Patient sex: M
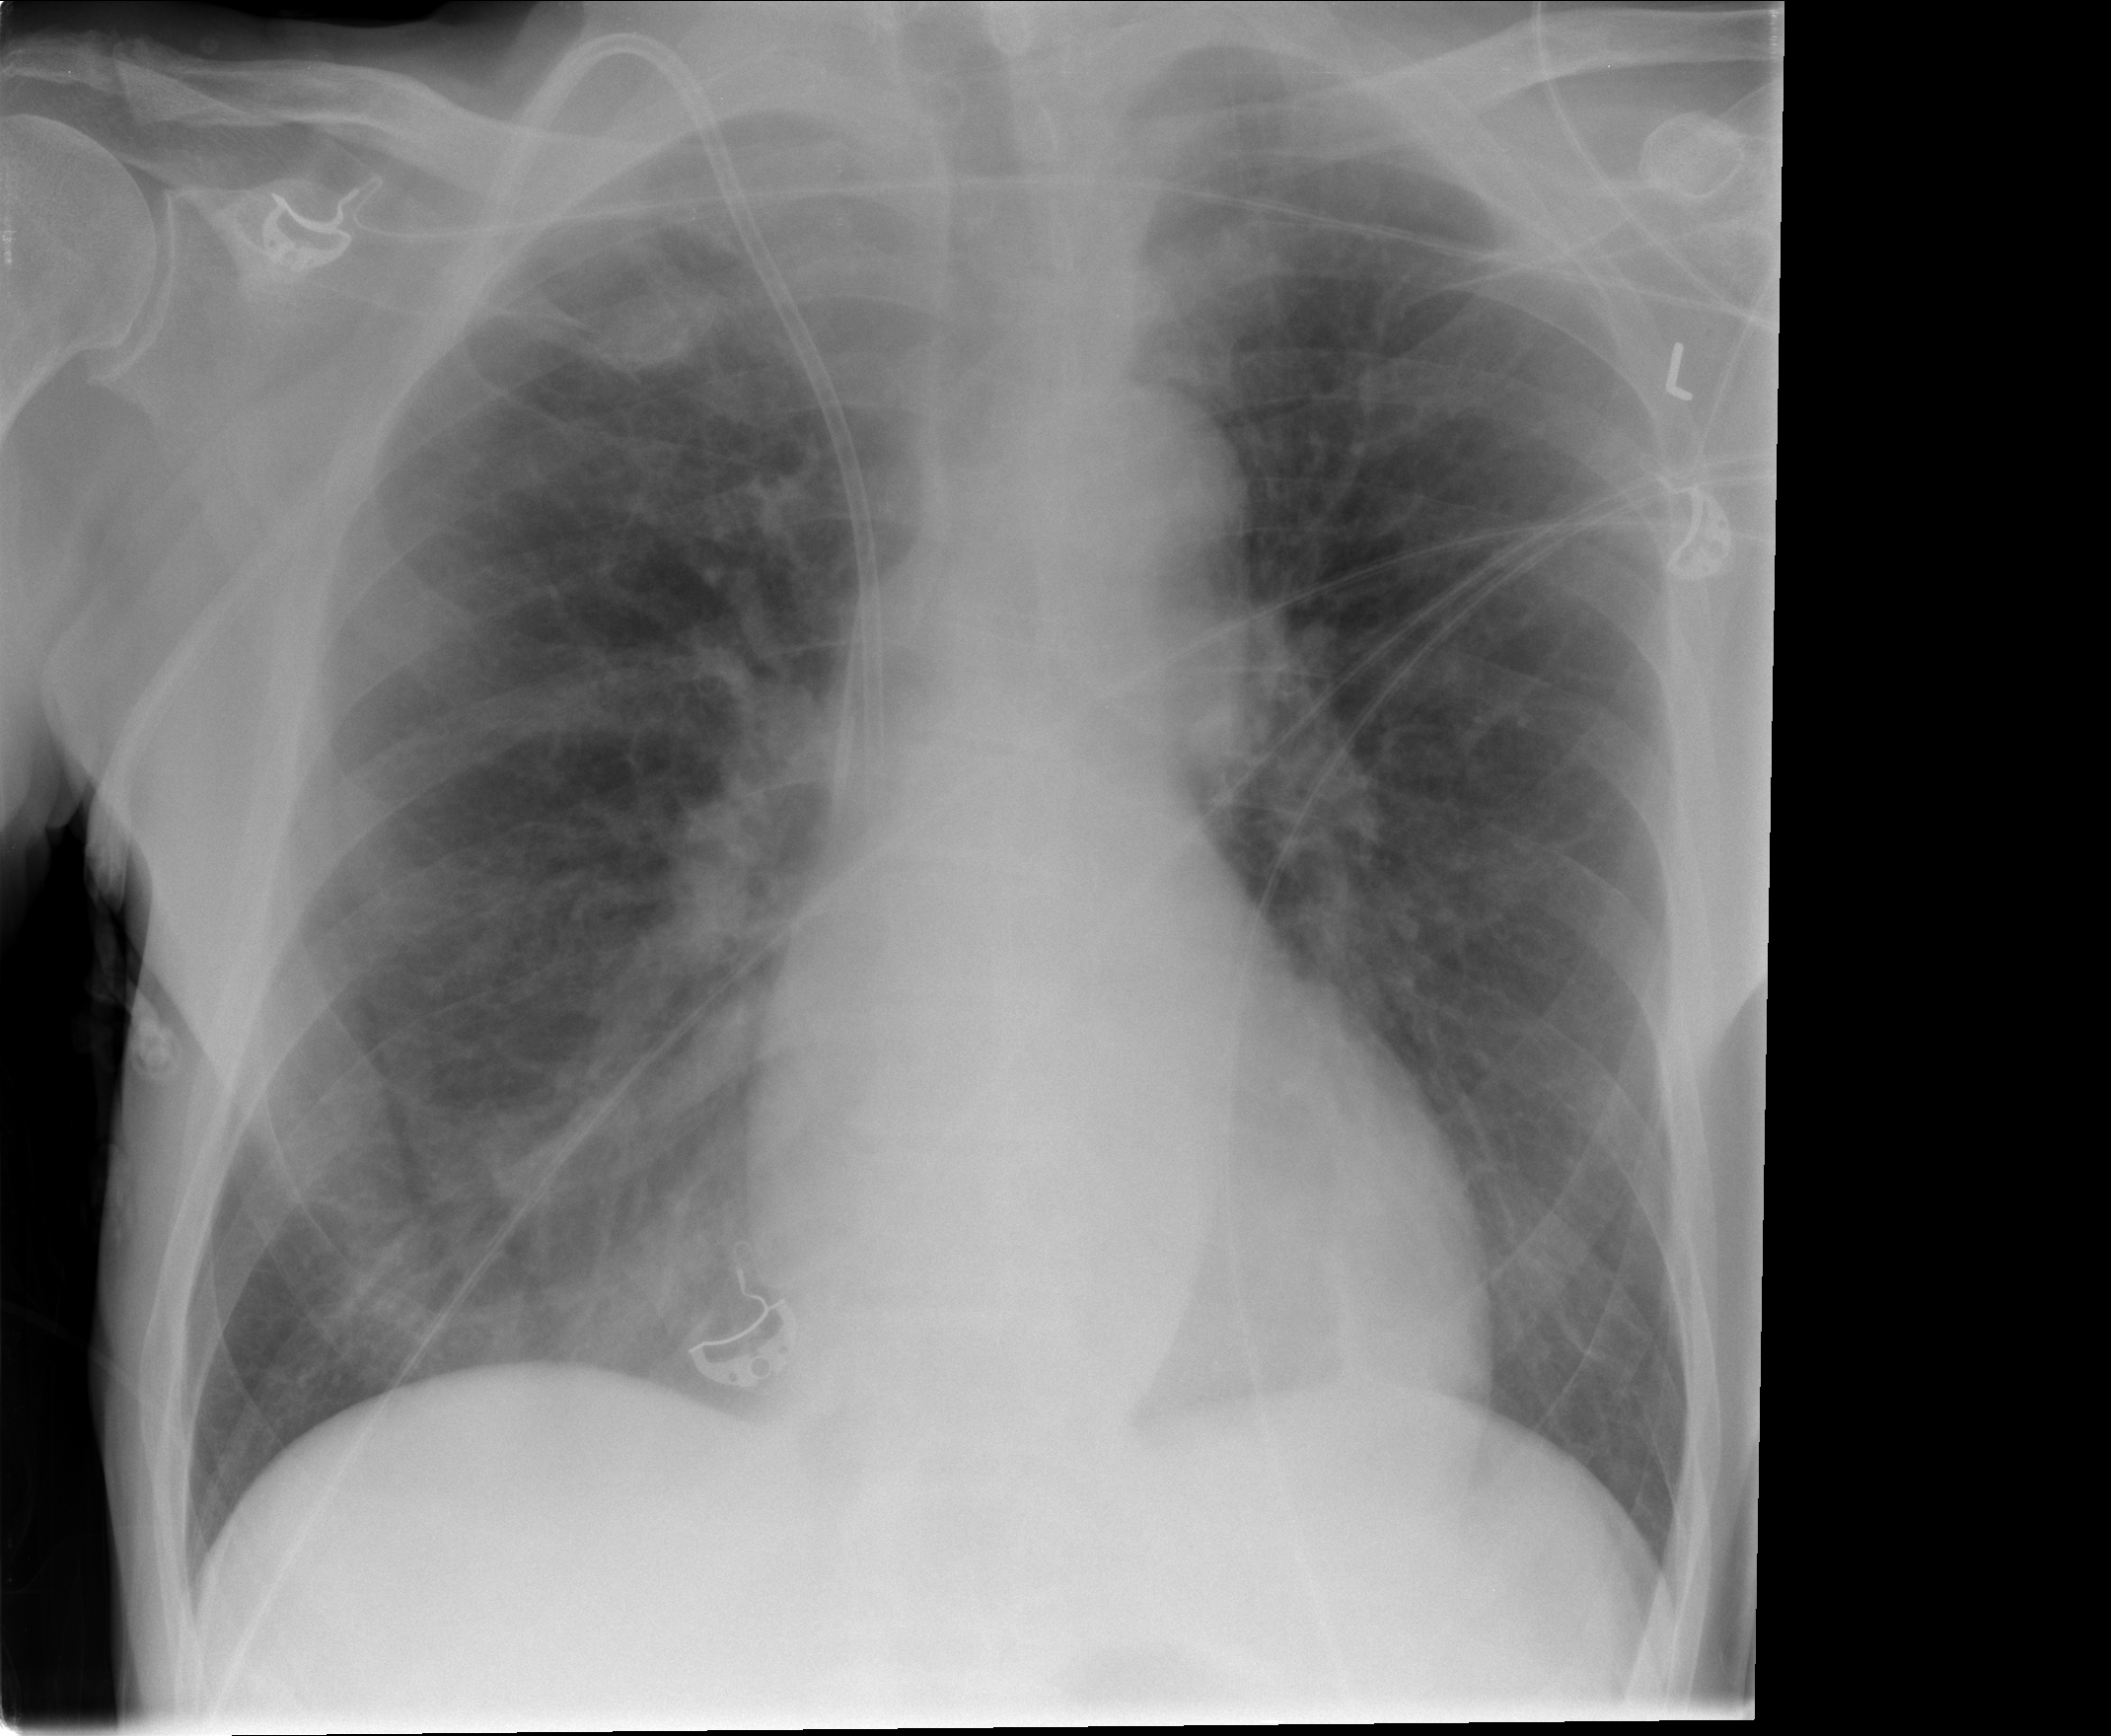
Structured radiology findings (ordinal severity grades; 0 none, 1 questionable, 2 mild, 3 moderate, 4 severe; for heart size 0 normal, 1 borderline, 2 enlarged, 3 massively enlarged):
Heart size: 2
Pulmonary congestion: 1
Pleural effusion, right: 0
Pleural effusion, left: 0
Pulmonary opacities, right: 2
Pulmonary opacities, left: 1
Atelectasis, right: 2
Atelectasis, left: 2